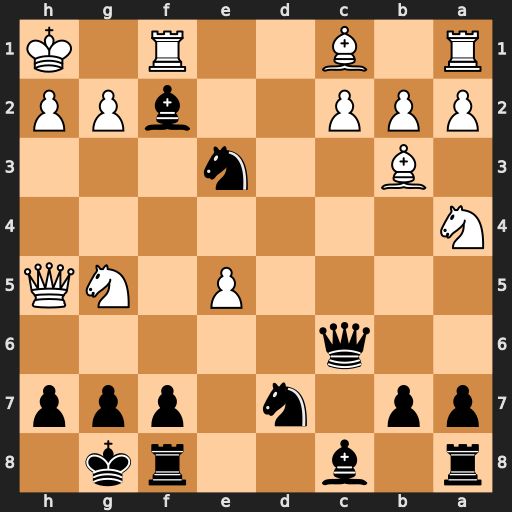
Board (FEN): r1b2rk1/pp1n1ppp/2q5/4P1NQ/N7/1B2n3/PPP2bPP/R1B2R1K
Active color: b
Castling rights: -
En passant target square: -
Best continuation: Qxg2#